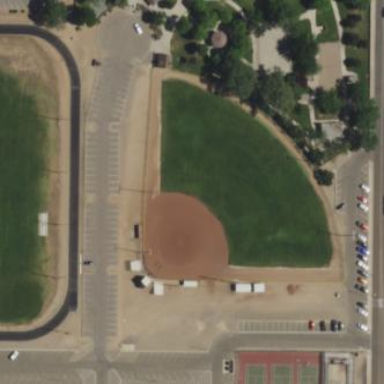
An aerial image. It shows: Baseball pitch for leisure land activities.